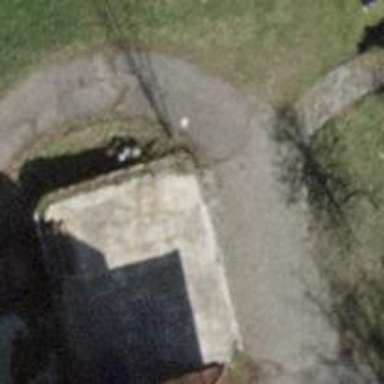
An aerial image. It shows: Paved driveway designated as service road.